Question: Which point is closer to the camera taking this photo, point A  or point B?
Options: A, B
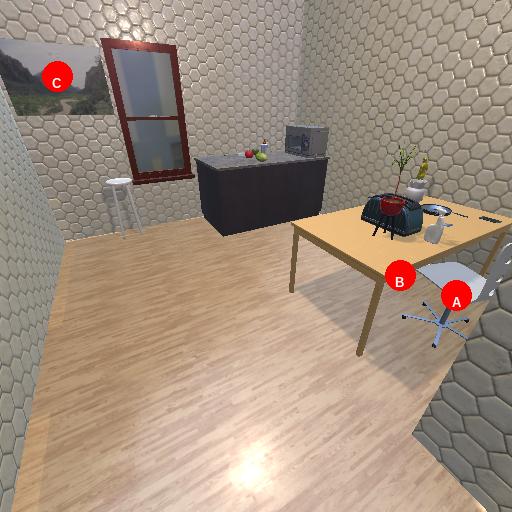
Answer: A